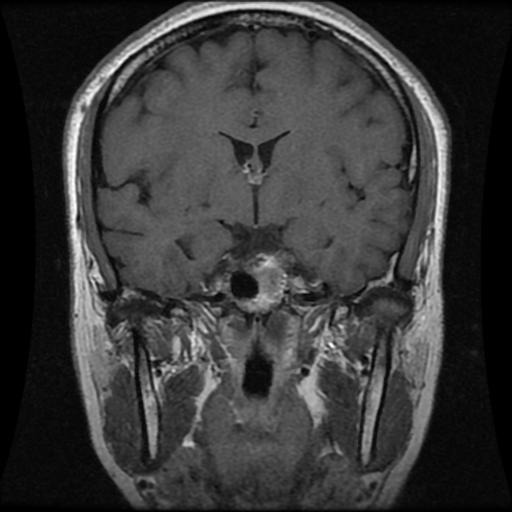
Label: pituitary